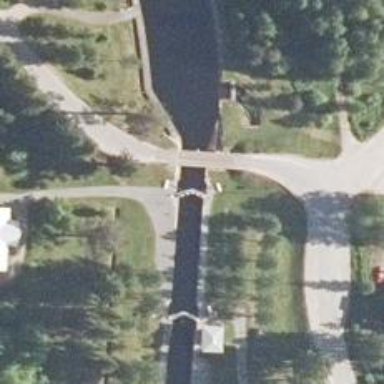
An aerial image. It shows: Lock gate on waterway.